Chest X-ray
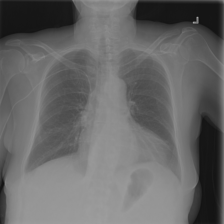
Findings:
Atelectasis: negative
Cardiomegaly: negative
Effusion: positive
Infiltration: negative
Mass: negative
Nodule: negative
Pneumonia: negative
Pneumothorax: negative
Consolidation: negative
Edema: negative
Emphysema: negative
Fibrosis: negative
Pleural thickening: negative
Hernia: negative